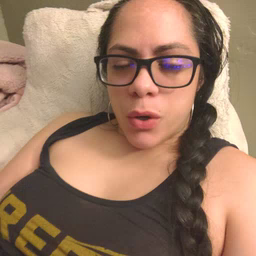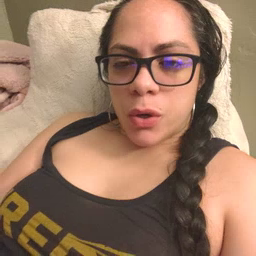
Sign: quiet